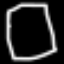
Label: square